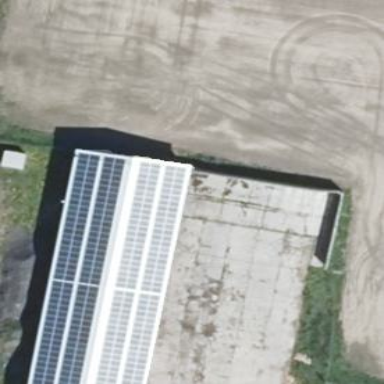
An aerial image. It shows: Gabled grey roof on farm auxiliary building. The roof is oriented along the length of the structure.